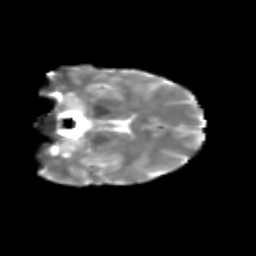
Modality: T2w
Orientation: coronal
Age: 38
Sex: female
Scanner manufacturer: siemens
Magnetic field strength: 3 T
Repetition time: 1.8 s
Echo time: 0.07 s